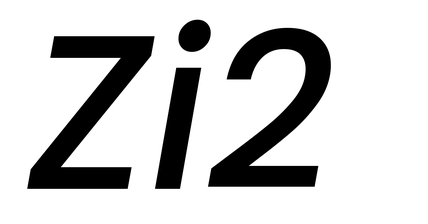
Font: Poppins-MediumItalic